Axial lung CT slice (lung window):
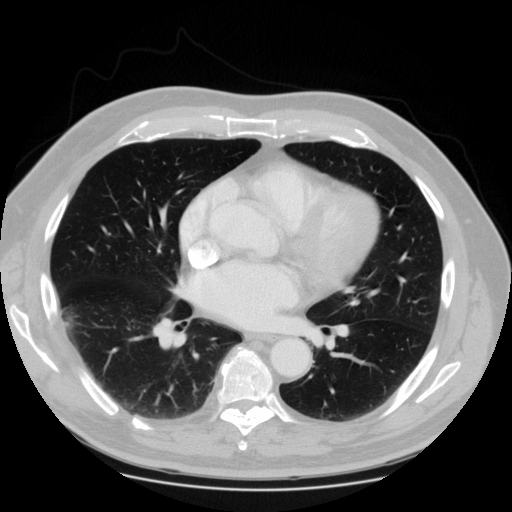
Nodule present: no